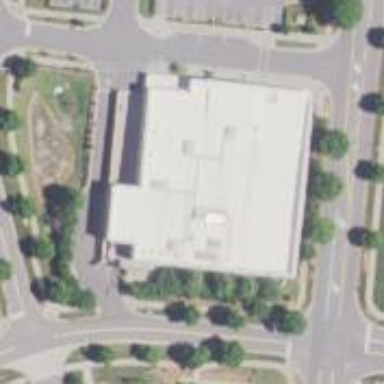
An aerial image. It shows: Building that houses supermarket.